Question: Primefaces CSS is not working in 'p:selectOneMenu' and 'p:calendor' component.
When I am giving 'style="width:190px;"'
it's taking, but when I am using style Class it is not taking.

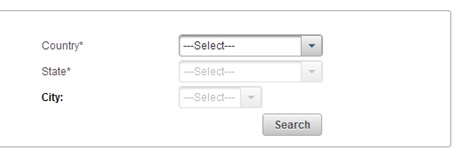
Answer: for 'p:Calendar'override following css:
'''
.ui-inputfield, .ui-widget-content .ui-inputfield, .ui-widget-header .ui-inputfield {
background: none repeat scroll 0 0 #FFFFFF;
box-shadow: 0 2px 2px #D3D3D3 inset;
color: #555555;
width: 190px!important;
}
'''
for 'p:selectOneMenu' add following css:
'''
.dropdownWidth{
width:190px !important;
}
'''
and add 'styleClass="dropdownWidth"' for your 'p:selectOneMenu' component